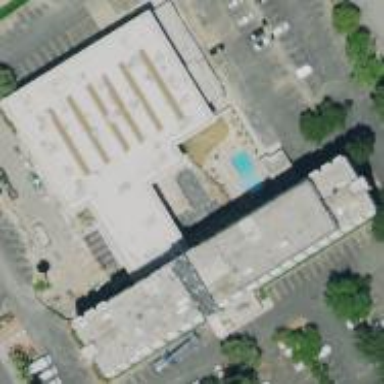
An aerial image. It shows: Hotel building.